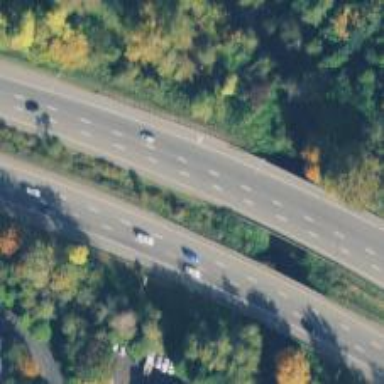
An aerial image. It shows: Bridge over motorway.